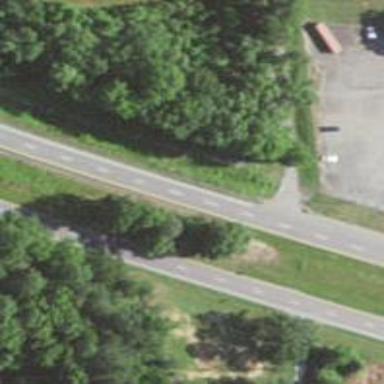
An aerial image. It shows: Expressway with asphalt surface categorized as trunk highway.